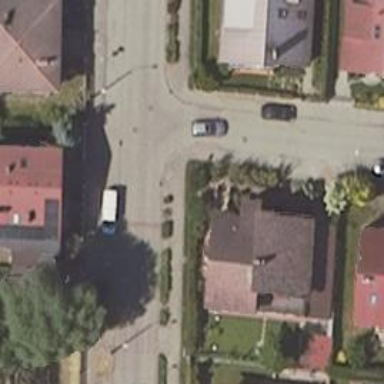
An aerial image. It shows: Bump for traffic calming.